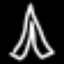
Label: The Eiffel Tower